Question: Currently I have a submit button that pops up a confirmation that allows the form data to be processed or not.
I need my other button on my form page called "Cancel" to have the same action. How could I expand this code to add a second confirmation to the same form?
these are my buttons on the form :

And this is my current code that works :
'''
</script>
<script>
$(document).on('submit', "#signinform", function(e)
{
if (!confirm("By clicking 'OK' you will be placed in queue! Please take a seat."))
{
e.preventDefault();
return;
}
});
</script>
'''
> just to add on :
The submit is a submit BUTTON. the Cancel is just a href with a border around it.
also again
This works at the moment for just the submit button.
I need my other button on the form called "Cancel" to do the samething, as in if you hit Ok your submission data will be deleted, and then you will be returned back to the form. If you hit cancel then you will remain on the page.
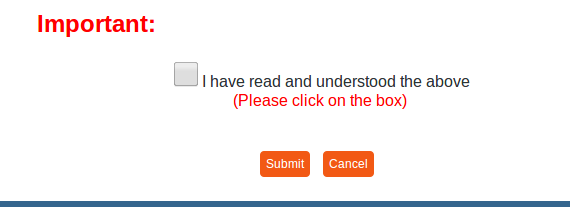
Answer: I guess you simply need something like
'''
$(document).on('click', "#cancelButtonID", function(e)
{
if (!confirm("By clicking 'OK' you cancel the submission and the form is cleared."))
{
e.preventDefault();
return;
}
else {
//Clear the form or perform whatever actions are needed
}
});
'''
I think however that you may want to replace your cancel link with a proper '<input type="reset">' button, as that will clear the form automatically when you let the default action happen. Then you should be able to get rid of the 'else' section above.